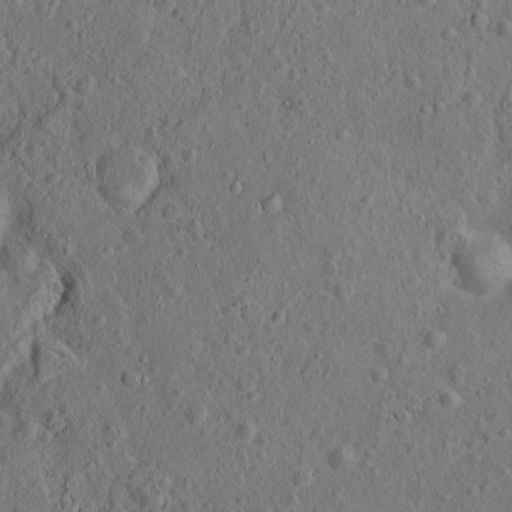
Classes present: Background, Cone